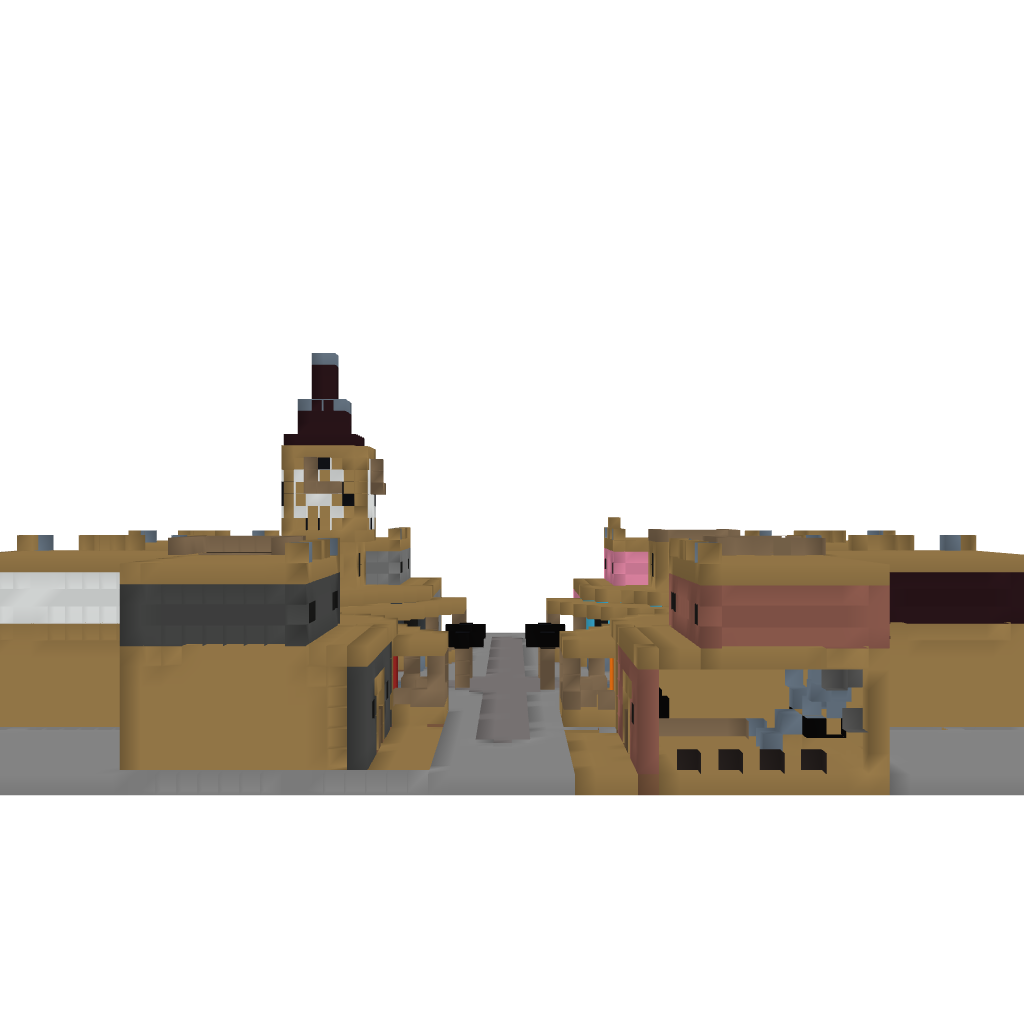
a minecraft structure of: Wild West Crossroad